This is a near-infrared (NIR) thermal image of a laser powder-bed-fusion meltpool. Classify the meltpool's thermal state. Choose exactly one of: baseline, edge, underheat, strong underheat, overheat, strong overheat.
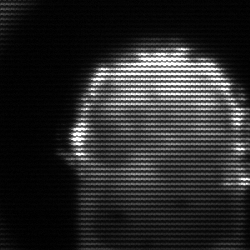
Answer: baseline